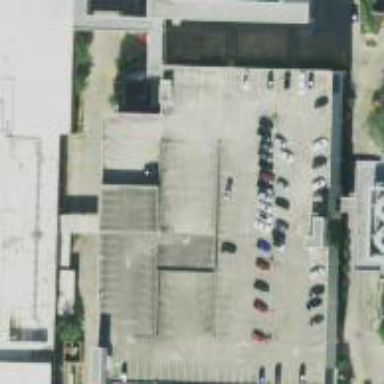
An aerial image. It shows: Multi-storey parking building.